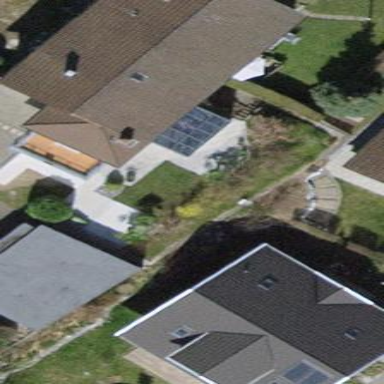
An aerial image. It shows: Semi-detached house with gabled roof.